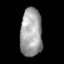
Tissue: skin
Cell type: Epithelial cells
Senescence score: 0.7366
Nuclear area (px): 1042
Mean DAPI intensity: 160.081